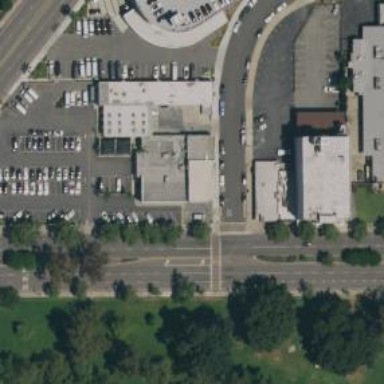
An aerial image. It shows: Commercial building used for car-related activities.